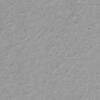
Label: not_dusty